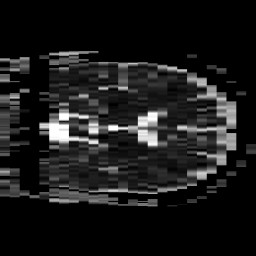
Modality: ADC
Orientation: coronal
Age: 50
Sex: male
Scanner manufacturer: philips
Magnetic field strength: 3 T
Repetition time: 4.146 s
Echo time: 0.06134 s